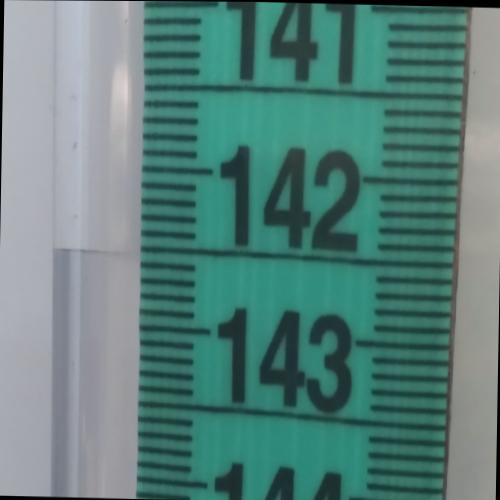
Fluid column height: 142.5 cm